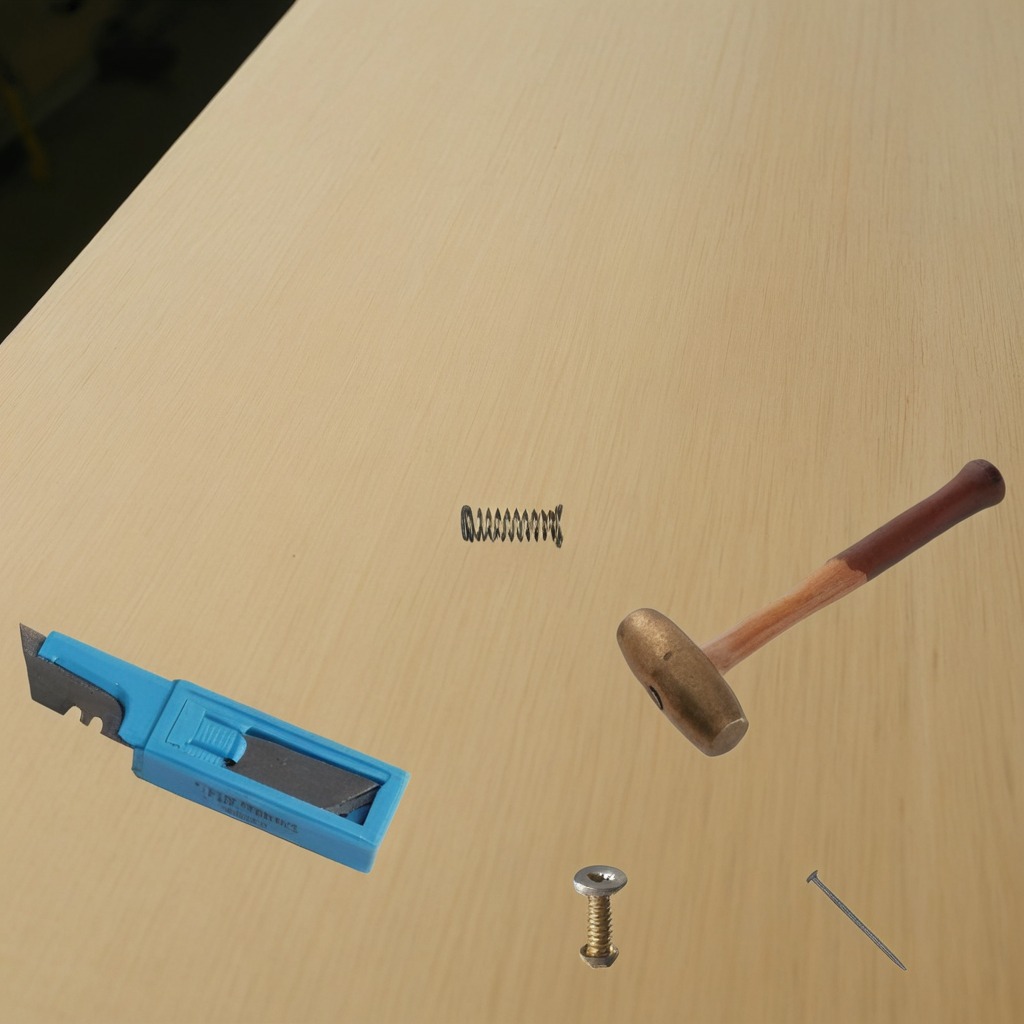
A hammer is lying on the plywood surface.